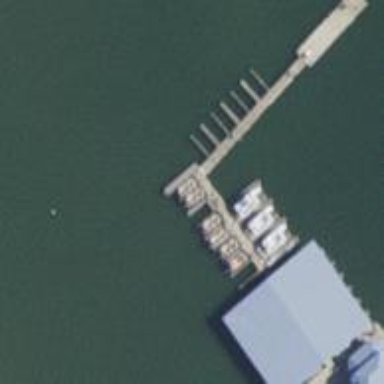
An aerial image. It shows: Man-made pier.